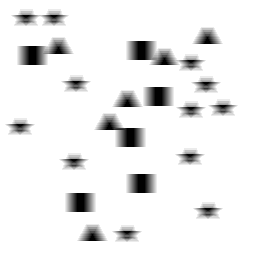
Squares: 6
Triangles: 6
Stars: 12
Total shapes: 24